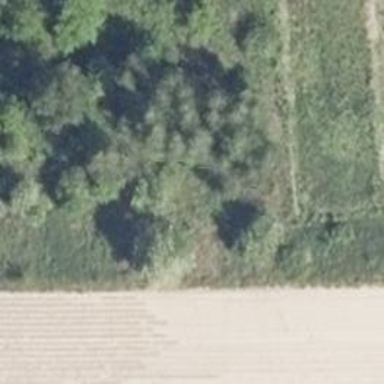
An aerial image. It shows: Single tag "natural: tree."